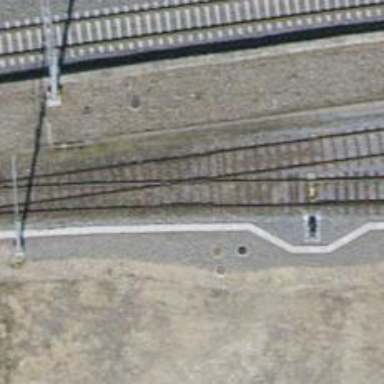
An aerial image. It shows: Single railway track with electrified contact line.